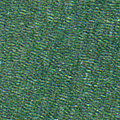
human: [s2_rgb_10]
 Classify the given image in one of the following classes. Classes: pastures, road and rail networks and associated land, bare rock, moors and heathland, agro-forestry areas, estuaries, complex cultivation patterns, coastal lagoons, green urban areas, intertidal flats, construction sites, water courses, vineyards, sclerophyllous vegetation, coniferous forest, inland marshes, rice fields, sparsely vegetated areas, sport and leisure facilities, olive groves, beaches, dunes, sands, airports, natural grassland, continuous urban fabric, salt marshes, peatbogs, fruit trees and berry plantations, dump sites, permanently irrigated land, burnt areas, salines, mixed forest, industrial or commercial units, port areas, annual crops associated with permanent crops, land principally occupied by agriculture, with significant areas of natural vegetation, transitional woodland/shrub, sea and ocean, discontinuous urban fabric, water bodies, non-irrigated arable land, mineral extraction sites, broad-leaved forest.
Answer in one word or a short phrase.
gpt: sea and ocean